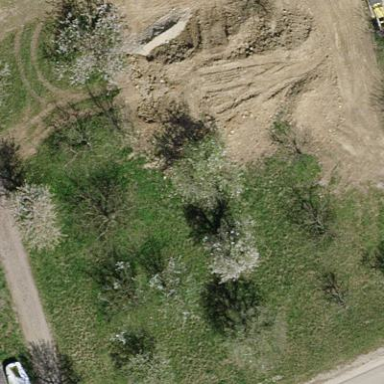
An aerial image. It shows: Orchard.